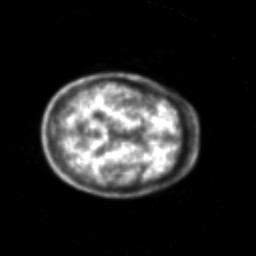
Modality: PET
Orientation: axial
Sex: male
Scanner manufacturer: siemens